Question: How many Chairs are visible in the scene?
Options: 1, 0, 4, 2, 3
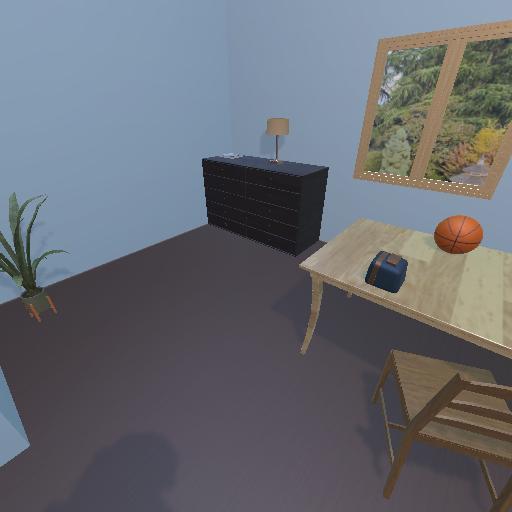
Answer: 1